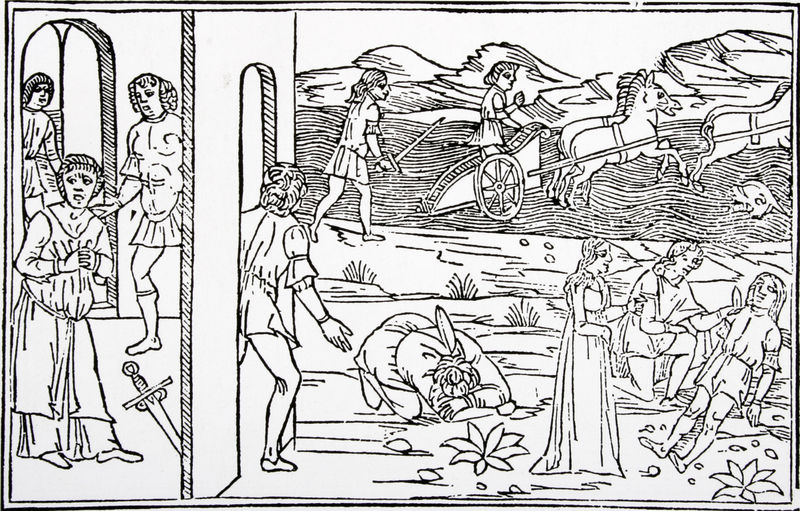
Titel: Metamorphosen des Ovid. Phaedra und Hippolytus
Künstler: (Anonym) Venezianisch
Standort: München:
Institution: Bayerische Staatsbibliothek
Schlagwörter: berg, blätter, felsen, kampf, mann, meer, wasser, weiß, frauen, landschaft, menschen, see, stadt, blume, blumen, fenster, frau, grau, hintergrund, kleid, männer, raum, schwarz, szene, tür, zeichnung, gebäude, gras, haus, wiese, wand, architektur, bibel, diener, geschichte, leiche, mord, rahmen, stein, steine, tod, tot, toter, trauer, innenraum, erde, feld, hügel, natur, kirche, kind, pflanze, pflanzen, pferd, pferde, skulptur, holzschnitt, wellen, papier, liegen, bogen, feldarbeit, berge, fels, mauer, linien, naiv, kutsche, platz, figuren, rad, rundbogen, wagen, krieg, men, people, soldaten, sword, white, women, black, einfach, wall, streifen, liegend, grashalme, tor, flucht, bögen, verderben, eingang, weinen, druck, schwarzweiss, druckgrafik, hochdruck, hochdruckverfahren, holzstich, stich, illustration, raub, schwert, schwerter, waffen, überfall, leichen, tote, waffe, stilisiert, holzdruck, ritter, rüstung, vereinfacht, arkaden, buchseite, fahren, römer, verzweiflung, fisch, mauern, elend, leid, greek, horses, roman, verfolgung, ermordung, mittelalter, krieger, priester, hills, landscape, sea, mönch, death, mönche, hugenotten, grass, plants, streitwagen, drawing, kupferstich, black and white, vertreibung, gespann, pflug, sketch, szenen, erschlagen, rennwagen, dead, verwundeter, door, legende, waagen, cart, pferdewagen, stick, war, carriage, horse, wunder, chariot, ill, mourning, mose, fish, triumphwagen, ovid, desert, farmers, simultandarstellung, protestanten, waffeb, pest, stundenbuch, metamorphosen, wheel, konflikt, greece, murder, beklagen, indians, despair, pferdewaagen, römergespann, wagenführer, sadness, sick, loss, grief, radierung, schwaert, 12.jahrhundert, worry, weird, lithografie, invasion, townspeople, arched doorway, conquered, swoed, somebody is standing, and having for prayer, sowards, deaht, what is going on, dieing